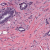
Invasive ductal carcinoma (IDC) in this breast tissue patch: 1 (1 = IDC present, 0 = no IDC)